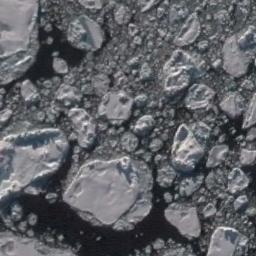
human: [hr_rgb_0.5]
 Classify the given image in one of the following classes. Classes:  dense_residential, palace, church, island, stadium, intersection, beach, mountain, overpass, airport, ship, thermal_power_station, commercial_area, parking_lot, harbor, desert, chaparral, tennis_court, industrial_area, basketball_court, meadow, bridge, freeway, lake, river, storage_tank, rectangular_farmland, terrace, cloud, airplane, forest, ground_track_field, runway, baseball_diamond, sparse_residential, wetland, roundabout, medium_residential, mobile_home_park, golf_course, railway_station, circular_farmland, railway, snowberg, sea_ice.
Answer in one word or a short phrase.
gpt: sea_ice